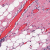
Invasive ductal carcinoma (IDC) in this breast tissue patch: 0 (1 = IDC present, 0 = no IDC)